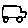
Label: car